This grayscale image was formed by reshaping a rotor test-rig vibration snapshot into a 2-D grid. Based on the visible evidence, which rotor condition applies: normal, misalignment, unbalance, looseness?
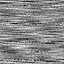
Answer: misalignment